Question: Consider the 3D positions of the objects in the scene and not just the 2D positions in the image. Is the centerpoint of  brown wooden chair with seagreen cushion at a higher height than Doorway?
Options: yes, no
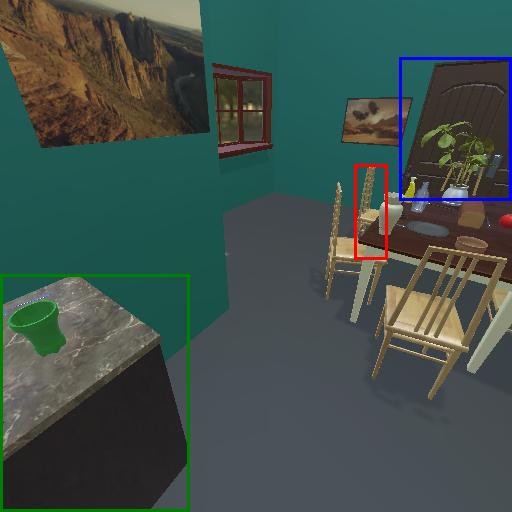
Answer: yes